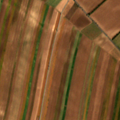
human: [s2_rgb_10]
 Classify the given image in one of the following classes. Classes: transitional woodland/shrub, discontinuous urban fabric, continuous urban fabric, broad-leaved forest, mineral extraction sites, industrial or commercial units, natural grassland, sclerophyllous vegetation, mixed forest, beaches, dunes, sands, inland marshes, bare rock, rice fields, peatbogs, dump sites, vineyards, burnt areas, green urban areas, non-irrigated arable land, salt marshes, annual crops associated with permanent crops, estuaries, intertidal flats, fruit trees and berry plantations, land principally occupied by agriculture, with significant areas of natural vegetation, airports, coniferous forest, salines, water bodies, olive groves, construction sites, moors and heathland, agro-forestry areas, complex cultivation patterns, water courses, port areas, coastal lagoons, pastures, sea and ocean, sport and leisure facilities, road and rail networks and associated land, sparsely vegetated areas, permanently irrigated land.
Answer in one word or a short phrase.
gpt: non-irrigated arable land